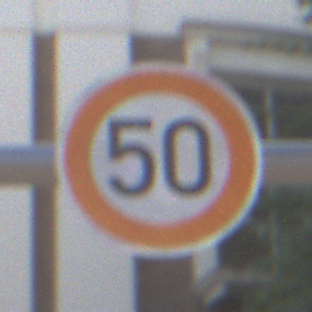
Verkehrszeichen: Geschwindigkeit50
Umgebung: Outdoor, Urban
Tageszeit: MorningAfternoon
Wetter: PartlyCloudy
Licht: Natural
Jahreszeit: NotSpecified
Kontrast: HighContrast